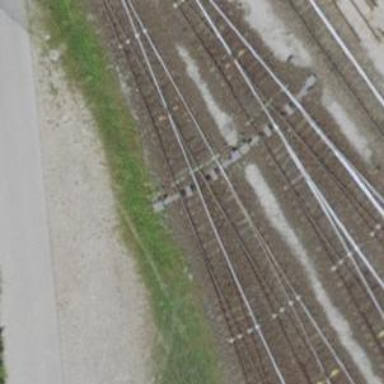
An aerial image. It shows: Single track railway in yard.